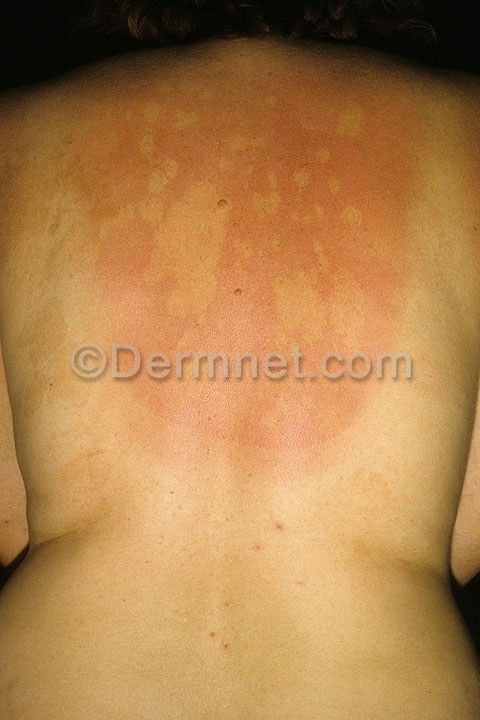
Disease: Tinea Ringworm Candidiasis and other Fungal Infections